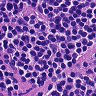
Metastatic tissue present: no